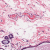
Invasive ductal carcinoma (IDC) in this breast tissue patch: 0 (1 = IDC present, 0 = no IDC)